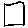
Label: square